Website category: sports
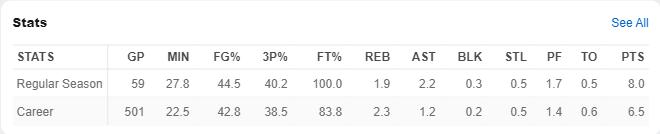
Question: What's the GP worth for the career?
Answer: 501

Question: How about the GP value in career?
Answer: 501

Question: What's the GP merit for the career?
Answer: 501

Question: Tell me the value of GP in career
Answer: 501

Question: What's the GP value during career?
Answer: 501

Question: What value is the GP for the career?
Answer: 501

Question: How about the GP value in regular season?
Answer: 59

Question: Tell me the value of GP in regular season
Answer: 59

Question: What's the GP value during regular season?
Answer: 59

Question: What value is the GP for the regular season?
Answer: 59

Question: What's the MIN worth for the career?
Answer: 22.5

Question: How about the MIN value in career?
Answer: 22.5

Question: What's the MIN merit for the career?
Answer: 22.5

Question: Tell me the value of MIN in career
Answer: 22.5

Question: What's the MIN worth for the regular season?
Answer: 27.8

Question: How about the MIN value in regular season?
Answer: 27.8

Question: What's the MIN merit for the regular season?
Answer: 27.8

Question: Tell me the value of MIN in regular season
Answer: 27.8

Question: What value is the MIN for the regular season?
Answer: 27.8

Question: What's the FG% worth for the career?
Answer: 42.8

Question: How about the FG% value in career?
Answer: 42.8

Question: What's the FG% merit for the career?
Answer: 42.8

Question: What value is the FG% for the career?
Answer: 42.8

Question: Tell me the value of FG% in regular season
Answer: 44.5

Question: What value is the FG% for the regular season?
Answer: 44.5

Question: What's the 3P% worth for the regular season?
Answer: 40.2

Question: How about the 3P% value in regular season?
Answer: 40.2

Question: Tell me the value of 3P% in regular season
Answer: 40.2

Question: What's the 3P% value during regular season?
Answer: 40.2

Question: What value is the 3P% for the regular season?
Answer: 40.2

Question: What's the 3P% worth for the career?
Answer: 38.5

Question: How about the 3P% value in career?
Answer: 38.5

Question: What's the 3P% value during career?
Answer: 38.5

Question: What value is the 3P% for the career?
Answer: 38.5

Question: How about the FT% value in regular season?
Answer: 100.0

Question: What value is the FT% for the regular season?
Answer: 100.0

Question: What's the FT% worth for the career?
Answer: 83.8

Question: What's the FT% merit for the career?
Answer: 83.8

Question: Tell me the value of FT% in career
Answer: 83.8

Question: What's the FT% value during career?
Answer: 83.8

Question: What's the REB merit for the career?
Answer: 2.3

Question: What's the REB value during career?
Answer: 2.3

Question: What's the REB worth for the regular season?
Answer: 1.9

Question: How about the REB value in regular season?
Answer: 1.9

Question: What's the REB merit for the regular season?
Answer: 1.9

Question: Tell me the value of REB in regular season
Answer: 1.9

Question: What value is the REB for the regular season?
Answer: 1.9

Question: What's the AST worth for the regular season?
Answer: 2.2

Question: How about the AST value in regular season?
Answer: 2.2

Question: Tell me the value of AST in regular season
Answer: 2.2

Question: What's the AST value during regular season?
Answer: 2.2

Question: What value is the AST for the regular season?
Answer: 2.2

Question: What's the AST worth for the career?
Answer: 1.2

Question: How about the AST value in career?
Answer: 1.2

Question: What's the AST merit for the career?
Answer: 1.2

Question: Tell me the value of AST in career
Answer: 1.2

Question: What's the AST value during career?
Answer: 1.2

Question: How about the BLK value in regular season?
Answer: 0.3

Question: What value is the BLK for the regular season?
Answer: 0.3

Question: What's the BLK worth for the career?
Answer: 0.2

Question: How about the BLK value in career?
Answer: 0.2

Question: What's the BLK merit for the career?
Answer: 0.2

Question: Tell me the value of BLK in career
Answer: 0.2

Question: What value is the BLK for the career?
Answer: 0.2